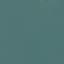
Land use / land cover class: SeaLake